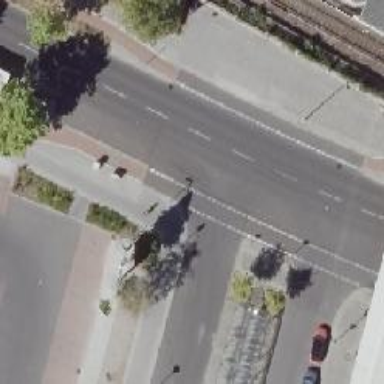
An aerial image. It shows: Unmarked road crossing.